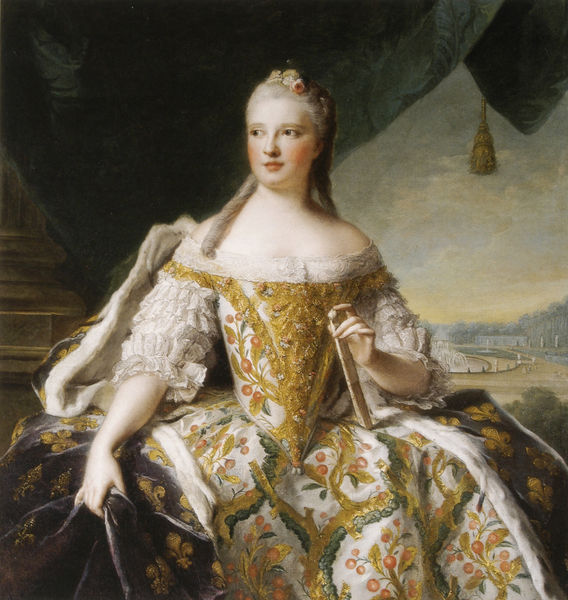
Titel: La Dauphine Marie-Josèphe de Saxe
Künstler: Jean-Marc Nattier
Standort: Versailles
Institution: Musée National du Château de Versailles et de Trianon
Schlagwörter: gemälde, hand, himmel, umhang, wasser, weiß, wolken, bäume, gelb, grün, landschaft, mädchen, ocker, stadt, ausschnitt, blumen, finger, frankreich, frau, frisur, haar, hell, hintergrund, kleid, licht, paris, schmuck, stirn, säule, ausblick, blick, dame, park, rose, rosen, rot, weg, fächer, malerei, mode, muster, ornament, augen, barock, blass, falten, gesicht, haarschmuck, hermelin, pelz, samt, spitze, ärmel, bild, bildnis, blicken, hals, hände, portrait, porträt, vorhang, öl, büsche, gewand, gold, haare, mantel, pose, stickerei, stoff, adel, decke, spitzen, augenbrauen, blässe, dekolletee, dekoltee, kinn, krone, lippen, locke, locken, prinzessin, rokoko, rouge, schultern, seide, brunnen, garten, ranken, springbrunnen, perücke, adlig, aussicht, taille, wangen, haltung, zöpfe, dunkelgrün, farbe, platz, französisch, hafen, steg, treppe, zopf, manteau, verzierung, hochgesteckt, robe, kordel, quaste, faltenwurf, rüschen, teint, fein, dekolleté, make up, fecher, griff, kirschen, schulterfrei, porzellan, leinwand, lilie, brokat, gedreht, wappen, villa, troddel, bäckchen, korsett, zipfel, fontäne, absolutismus, adelig, königlich, herrscherin, königin, bommel, rokokko, volant, wien, trottel, zarin, lilien, prunk, strahlend, marie, decoltee, taft, wespentaille, nattier, purpur, ornat, versaille, trodel, hermine, pompös, sissi, trompe l oeil, marie antoinette, baroque, dentelle, dekolltet, sisi, fleur de lys, woman, antoinette, bourbon, bommenl, königliche, laocke, largilliere, monachrie, weisses haare, zusammengeklappt, or, sanssoucci, courtisane, prachtvollö, broderies, comtesse, époque louis 1', richement vêtu